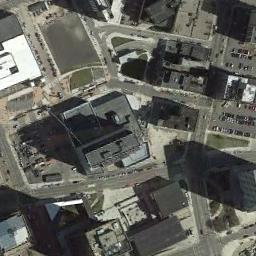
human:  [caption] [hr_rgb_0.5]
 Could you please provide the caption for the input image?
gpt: In a business district there are several tall buildings of different shapes and several roads with many cars  There are many cars in the open space beside the road .

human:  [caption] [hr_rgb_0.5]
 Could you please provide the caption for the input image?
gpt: The commercial area is near a parking lot .

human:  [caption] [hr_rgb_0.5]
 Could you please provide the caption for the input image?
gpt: The building is in a square area .

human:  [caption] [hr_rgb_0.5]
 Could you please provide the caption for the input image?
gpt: A commercial area has lots of buildings of different heights and some roads go through the commercial area .

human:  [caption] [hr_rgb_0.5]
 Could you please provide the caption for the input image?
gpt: A black skyscraper by the roadside on a commercial area .